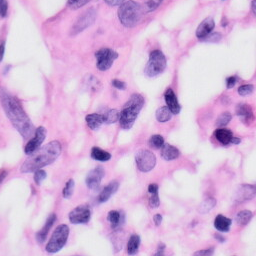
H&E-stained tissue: Skin